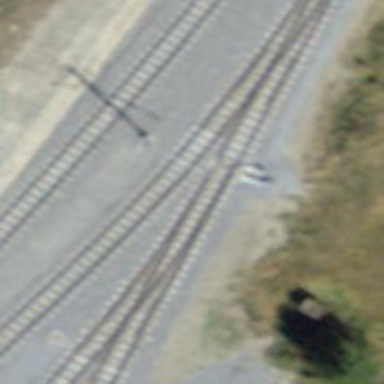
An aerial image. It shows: Railway switch.